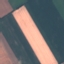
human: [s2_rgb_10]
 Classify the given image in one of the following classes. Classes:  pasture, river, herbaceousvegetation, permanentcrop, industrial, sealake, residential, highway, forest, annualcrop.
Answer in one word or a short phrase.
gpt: AnnualCrop